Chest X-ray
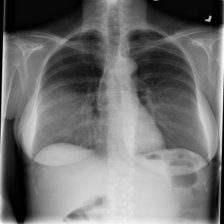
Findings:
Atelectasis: negative
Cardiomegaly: negative
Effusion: negative
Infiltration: negative
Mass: negative
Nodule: negative
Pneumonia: negative
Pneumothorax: negative
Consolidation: negative
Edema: negative
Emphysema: negative
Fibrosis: negative
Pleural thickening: negative
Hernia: negative